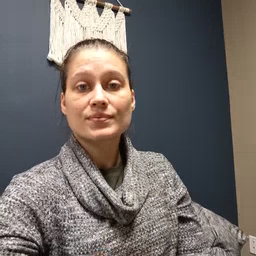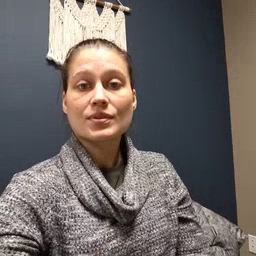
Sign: ride